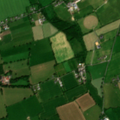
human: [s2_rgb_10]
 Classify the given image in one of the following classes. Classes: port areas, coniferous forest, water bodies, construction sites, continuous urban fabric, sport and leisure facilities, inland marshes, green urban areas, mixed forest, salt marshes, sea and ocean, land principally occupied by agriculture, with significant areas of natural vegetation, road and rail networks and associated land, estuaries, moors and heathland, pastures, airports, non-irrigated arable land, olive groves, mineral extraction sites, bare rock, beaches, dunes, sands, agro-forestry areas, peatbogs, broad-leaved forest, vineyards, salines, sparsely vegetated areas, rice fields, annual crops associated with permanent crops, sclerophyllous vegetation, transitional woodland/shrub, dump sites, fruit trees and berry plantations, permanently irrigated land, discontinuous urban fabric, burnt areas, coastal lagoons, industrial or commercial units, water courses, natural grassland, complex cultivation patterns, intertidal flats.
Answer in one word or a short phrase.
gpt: non-irrigated arable land, pastures